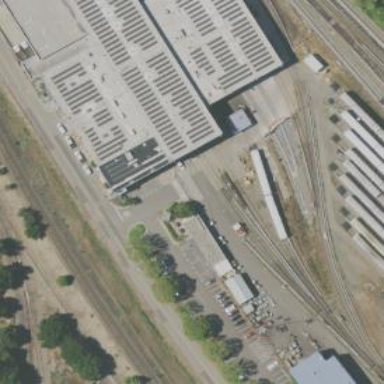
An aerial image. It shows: Electrified rail in service yard.